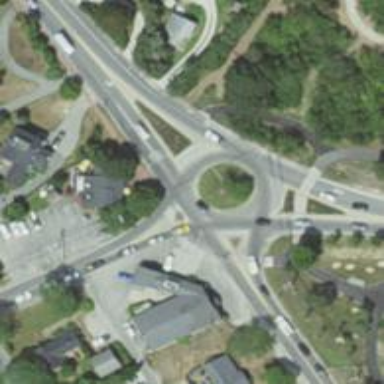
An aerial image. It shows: Secondary road leading to roundabout.